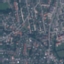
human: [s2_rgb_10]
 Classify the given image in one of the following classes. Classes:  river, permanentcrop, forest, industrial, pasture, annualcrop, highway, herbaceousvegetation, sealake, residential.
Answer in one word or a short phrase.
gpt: Residential